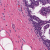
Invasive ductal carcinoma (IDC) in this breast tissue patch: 0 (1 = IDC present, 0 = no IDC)